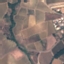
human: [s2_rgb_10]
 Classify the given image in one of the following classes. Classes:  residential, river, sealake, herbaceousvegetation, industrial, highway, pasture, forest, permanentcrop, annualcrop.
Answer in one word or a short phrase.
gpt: PermanentCrop